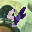
Label: 4